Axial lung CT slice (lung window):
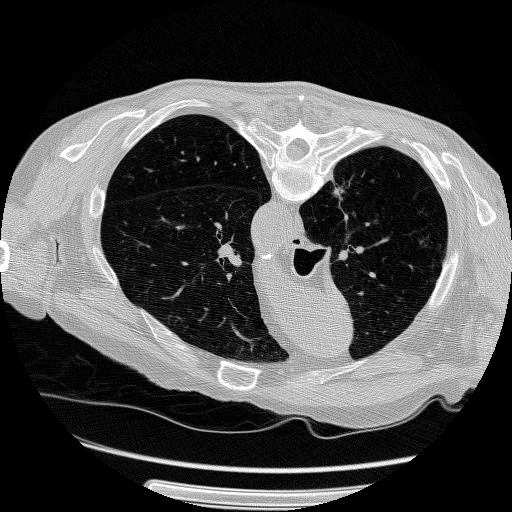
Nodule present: no